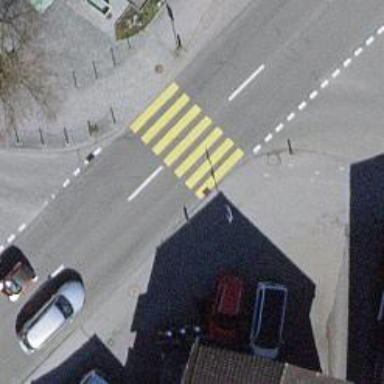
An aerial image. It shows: Uncontrolled zebra crossing on the road.